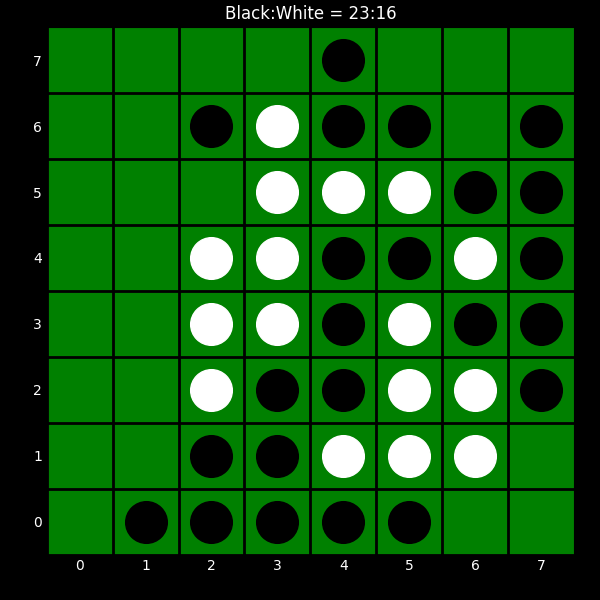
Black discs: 23
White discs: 16